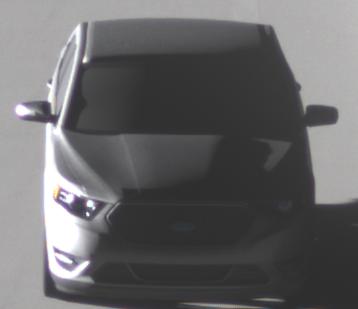
Make: Ford
Model: Taurus
Detailed model: SHO
Model produced from: 2012
Model produced until: 2019
Doors: 4
Color: gray
Road condition: dry road
Daytime: sunrise or sunset
Contrast: high contrast